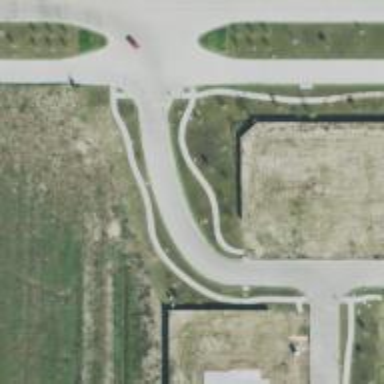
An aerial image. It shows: Residential road.